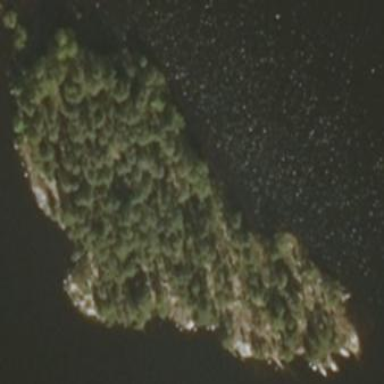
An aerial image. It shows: Island.